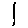
Label: line